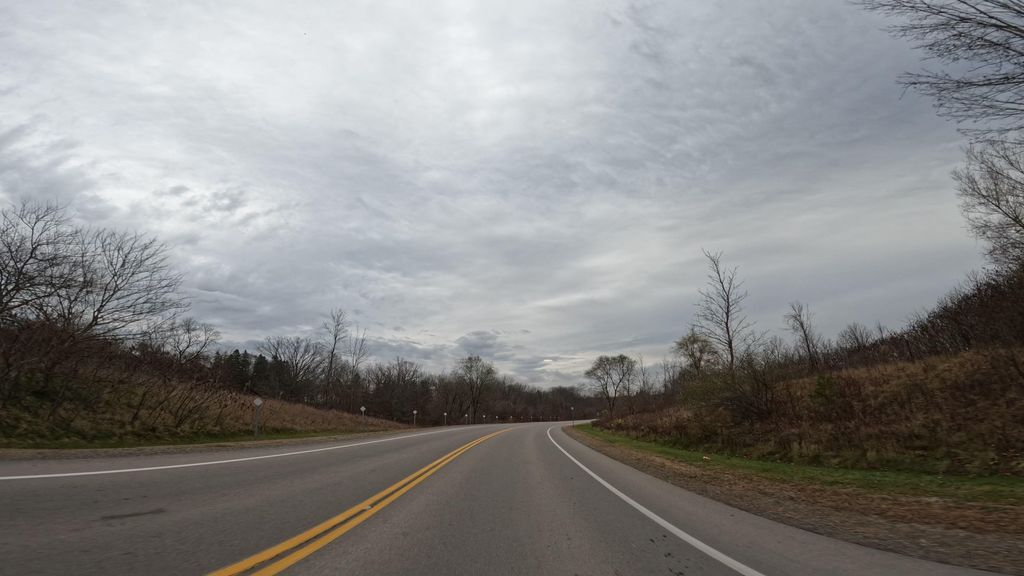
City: hamilton